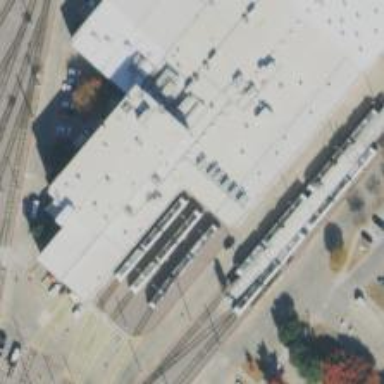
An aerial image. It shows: Light rail service yard with electrified contact lines.